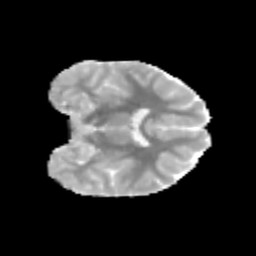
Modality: MD
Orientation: coronal
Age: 9
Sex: male
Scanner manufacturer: siemens
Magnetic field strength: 3 T
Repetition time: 3.8 s
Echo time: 0.07 s